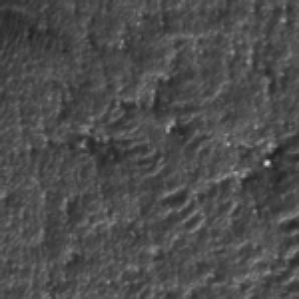
Label: frost